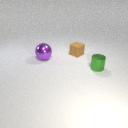
small green metal cylinder in front of large purple metal sphere